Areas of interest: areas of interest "Zhongnan Tire Center"
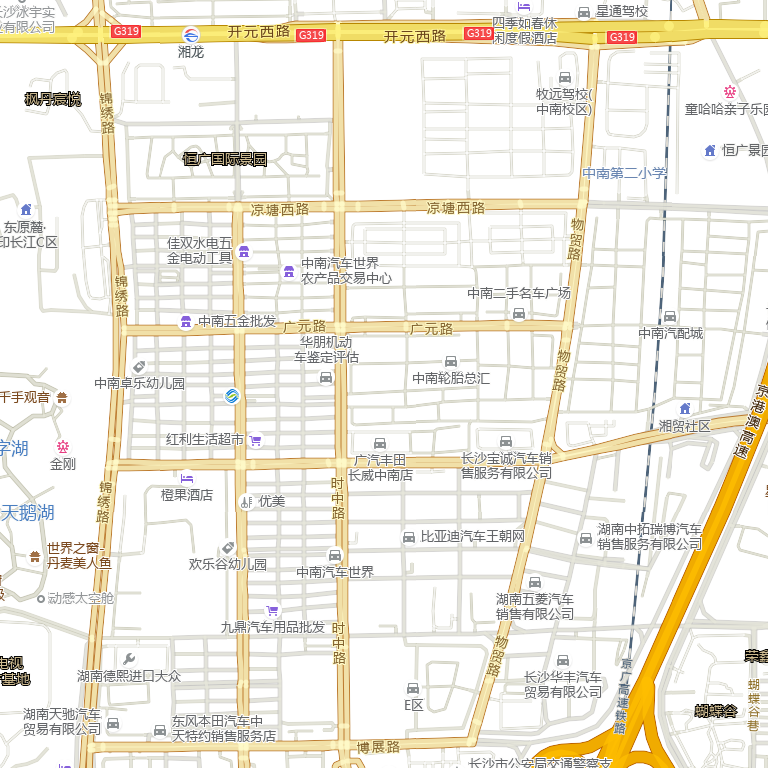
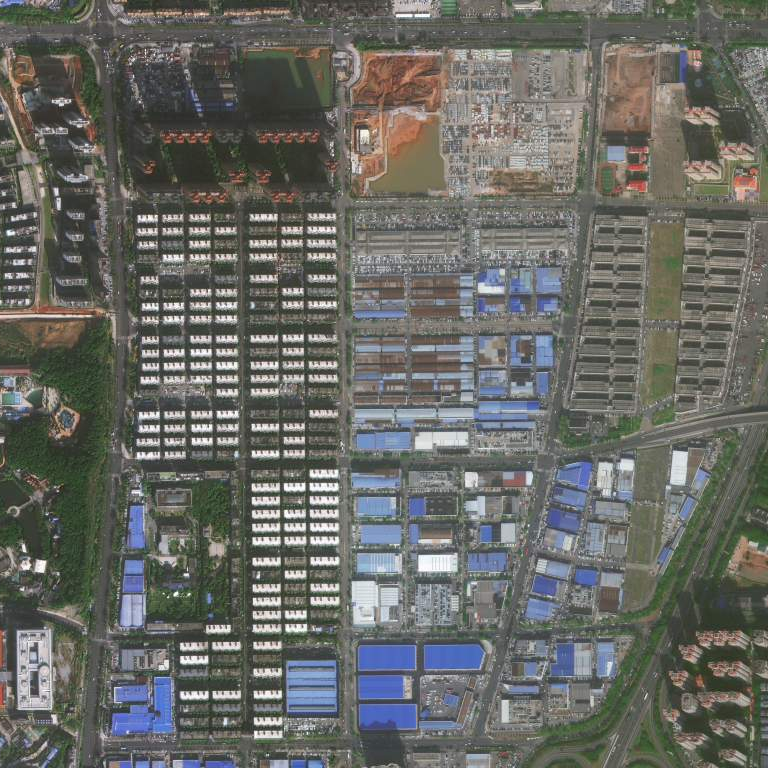